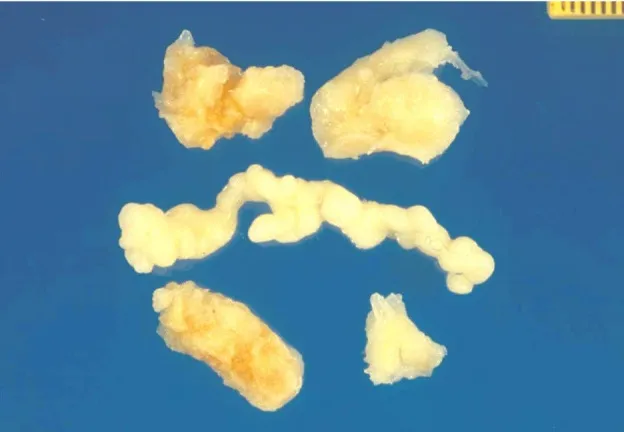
Gross view: lobulated and polypoid tumor measuring in cm 4 x 0.3 x 0.2, of whitish color, and of elastic consistency. Compact tissue with focal mucoid degeneration was observed to cut.
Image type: medical_photograph (other_medical_photograph)